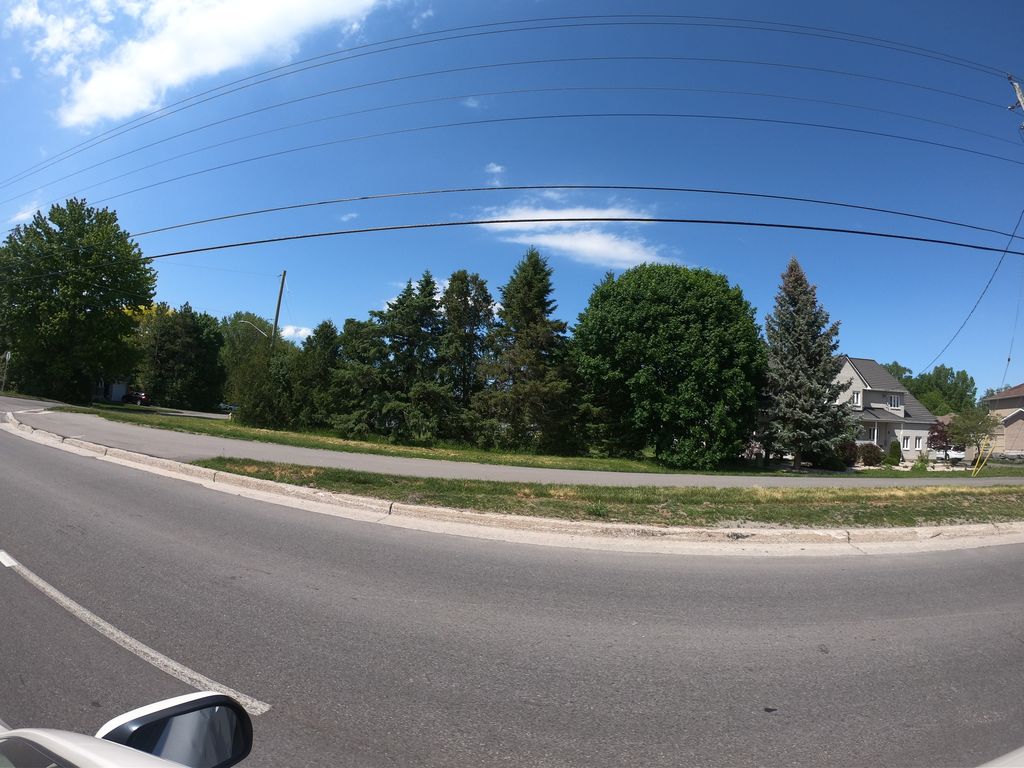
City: ottawa-gatineau